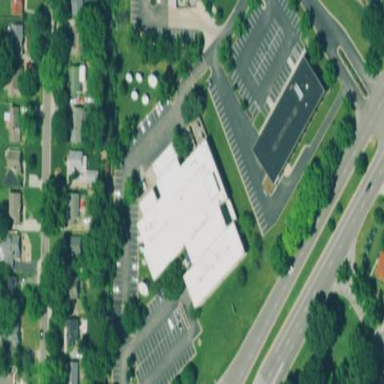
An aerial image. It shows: Television studio building.